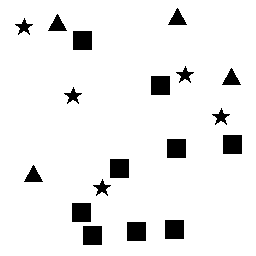
Squares: 9
Triangles: 4
Stars: 5
Total shapes: 18